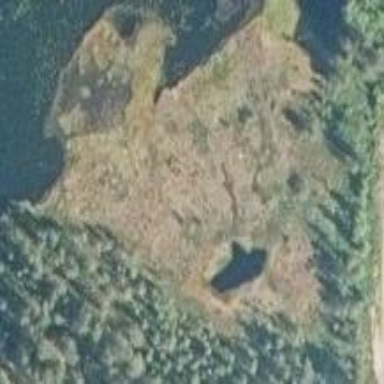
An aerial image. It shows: Bog wetland.